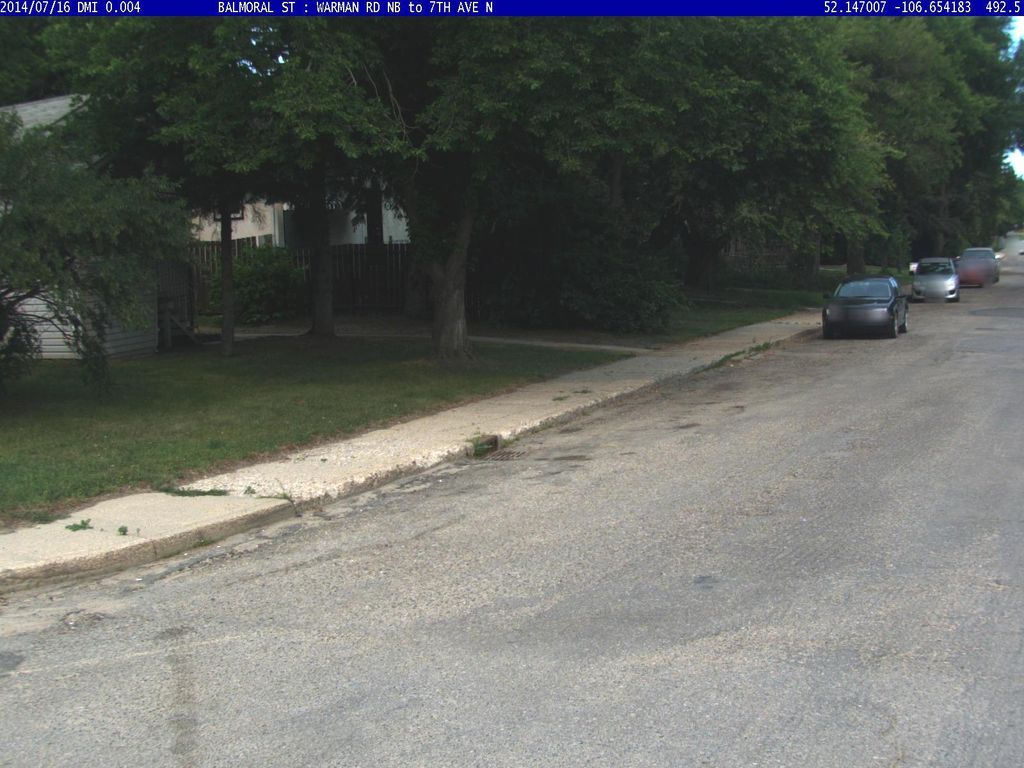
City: saskatoon